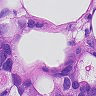
Metastatic tissue present: yes